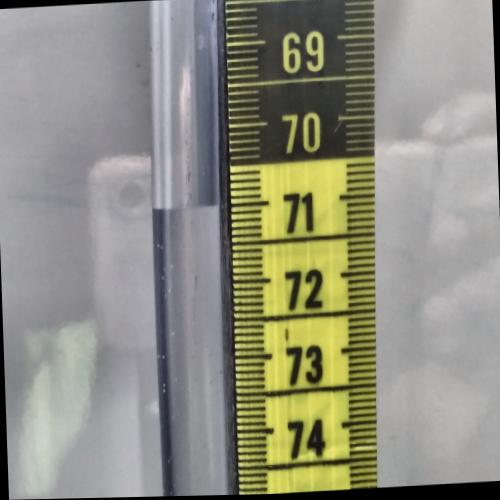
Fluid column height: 71.0 cm